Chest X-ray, PA view. Patient: 15 years old, sex F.
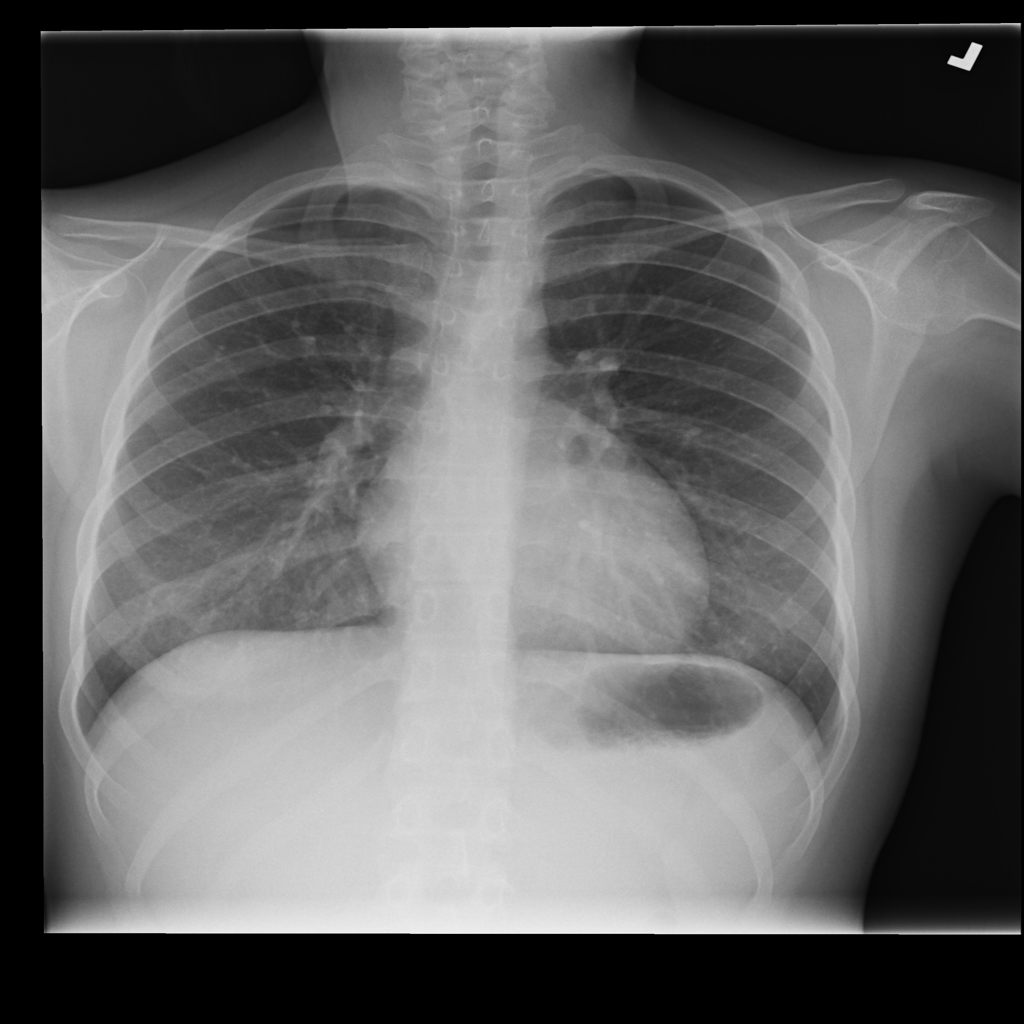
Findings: No Finding